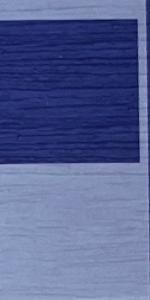
Label: Empty